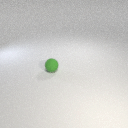
small green rubber sphere